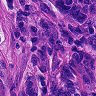
Metastatic tissue present: yes